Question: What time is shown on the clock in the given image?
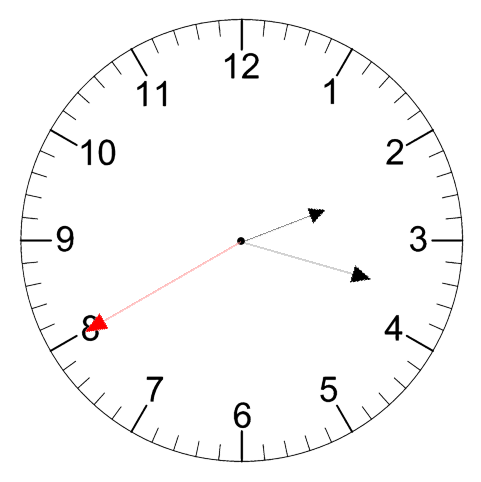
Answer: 02:17:40